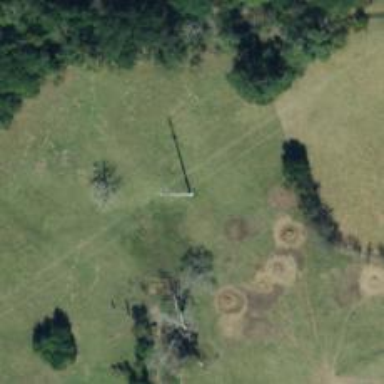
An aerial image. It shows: Power pole.